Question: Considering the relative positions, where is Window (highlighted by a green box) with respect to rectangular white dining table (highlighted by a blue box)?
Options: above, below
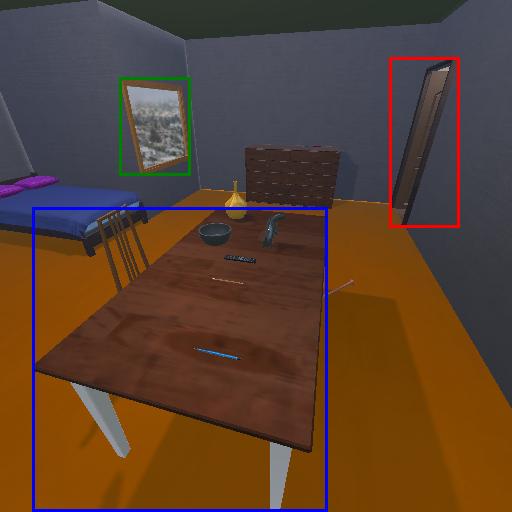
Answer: above